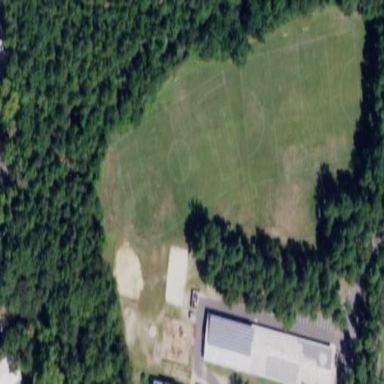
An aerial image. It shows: Soccer pitch for leisureland activities.